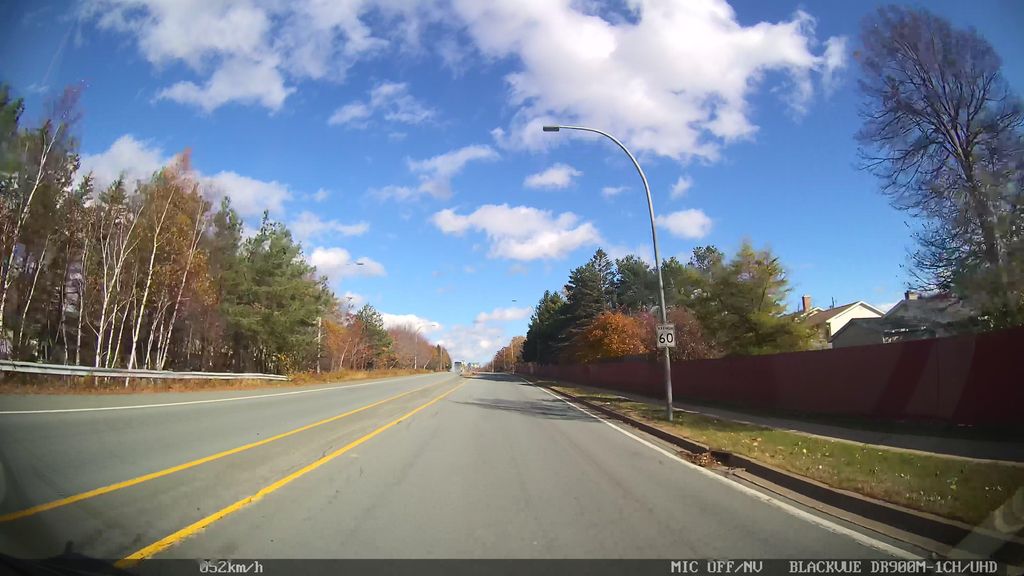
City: halifax